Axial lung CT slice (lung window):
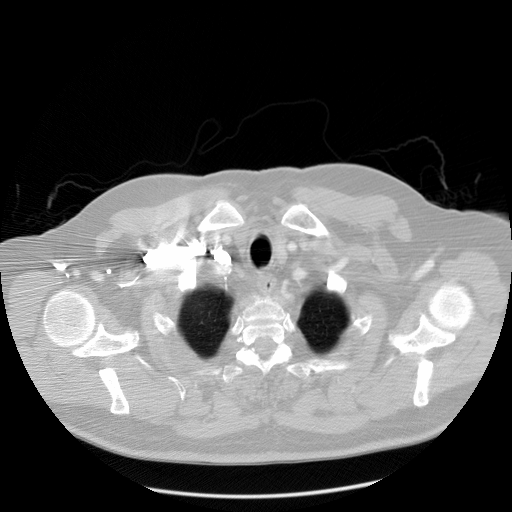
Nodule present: no